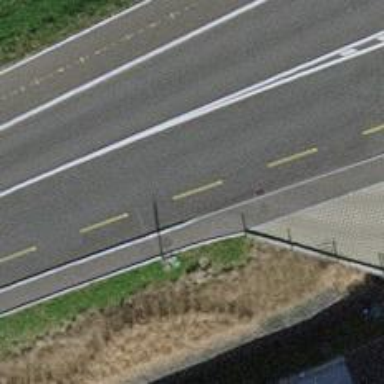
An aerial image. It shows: Cycleway.